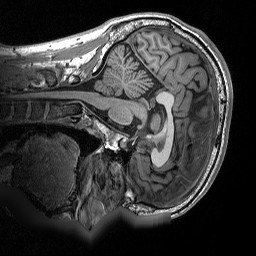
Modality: T1w
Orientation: sagittal